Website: bh-photo
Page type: review-order
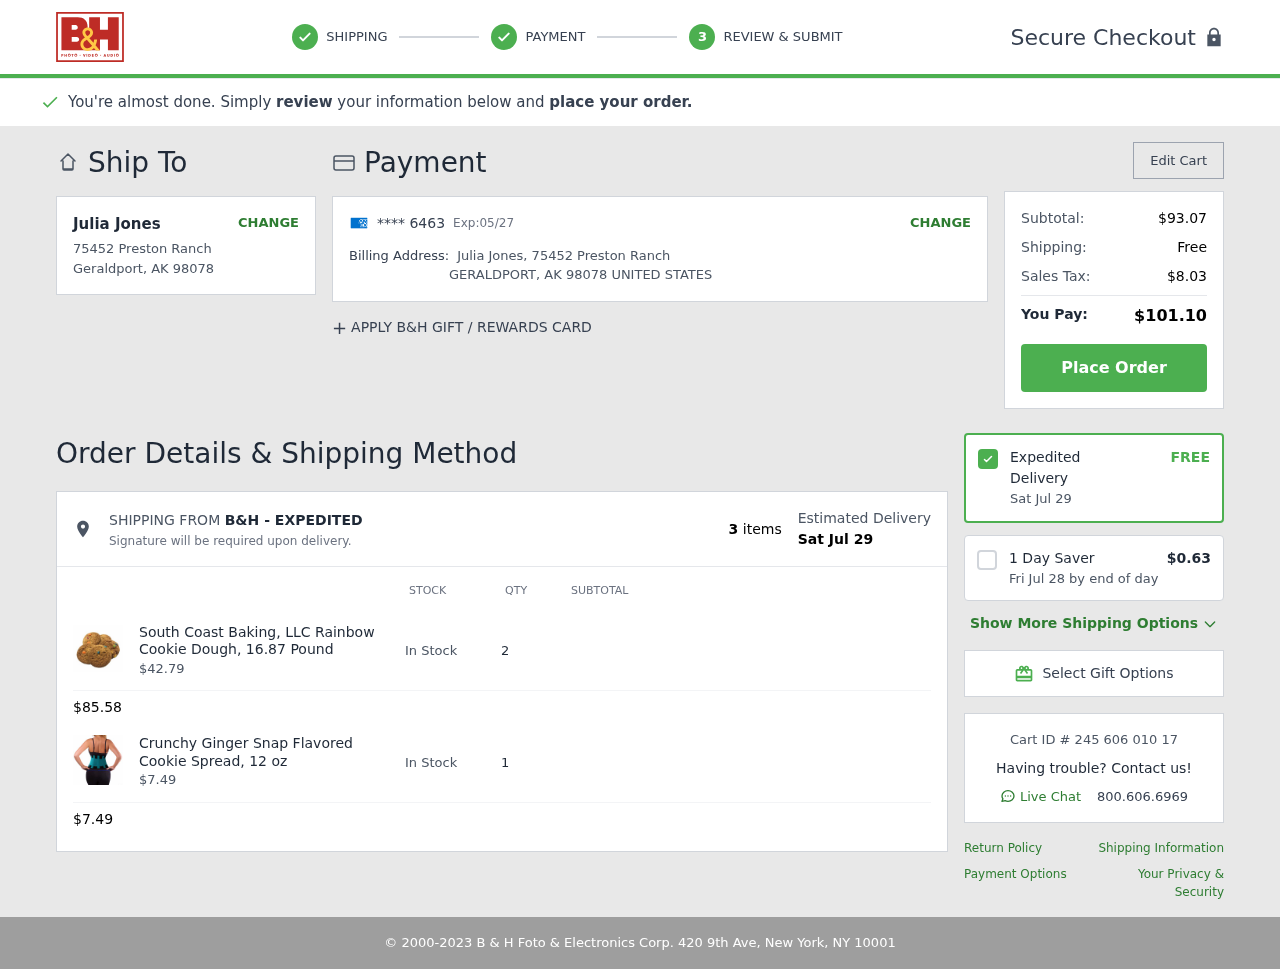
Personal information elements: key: PII_CARD_EXPIRY
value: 05/27
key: PII_CARD_LAST4
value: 6463
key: PII_CITY
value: Geraldport
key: PII_COUNTRY
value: UNITED STATES
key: PII_FULLNAME
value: Julia Jones
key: PII_POSTCODE
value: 98078
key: PII_STATE_ABBR
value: AK
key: PII_STREET
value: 75452 Preston Ranch
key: PII_STREET2
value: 75452 Preston Ranch
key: PII_FULLNAME2
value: Julia Jones
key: PII_CITY2
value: GERALDPORT
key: PII_STATE_ABBR2
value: AK
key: PII_POSTCODE_FULL
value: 98078
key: PII_POSTCODE_NUMERIC
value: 98078
Product elements: key: PRODUCT1_NAME
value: South Coast Baking, LLC Rainbow Cookie Dough, 16.87 Pound
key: PRODUCT1_PRICE
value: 42.79
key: PRODUCT1_QUANTITY
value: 2
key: PRODUCT2_NAME
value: Crunchy Ginger Snap Flavored Cookie Spread, 12 oz
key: PRODUCT2_PRICE
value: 7.49
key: PRODUCT2_QUANTITY
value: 1
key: PRODUCT1_SUBTOTAL
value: $85.58
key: PRODUCT2_SUBTOTAL
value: $7.49
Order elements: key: ORDER_SUBTOTAL
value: $93.07
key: ORDER_SHIPPING_COST
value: Free
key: ORDER_TAX
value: $8.03
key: ORDER_TOTAL
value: $101.10
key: ORDER_NUM_ITEMS
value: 3 items
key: ORDER_DELIVERY_DATE
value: Sat Jul 29
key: ORDER_DELIVERY_DATE2
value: Sat Jul 29
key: ORDER_DELIVERY_DATE_ALT
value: Fri Jul 28 by end of day
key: ORDER_EXPEDITED_SHIPPING
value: $0.63
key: ORDER_ID
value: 245 606 010 17